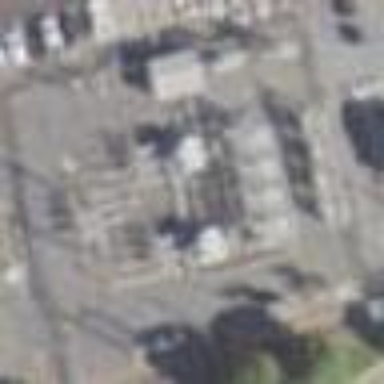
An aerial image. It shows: Distribution power substation secured by fence.